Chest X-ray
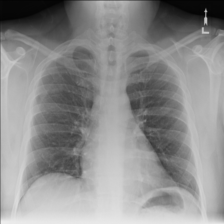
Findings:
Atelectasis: negative
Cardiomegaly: negative
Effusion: negative
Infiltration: positive
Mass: negative
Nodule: negative
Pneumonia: negative
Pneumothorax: negative
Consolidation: negative
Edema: negative
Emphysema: negative
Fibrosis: negative
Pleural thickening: negative
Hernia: negative